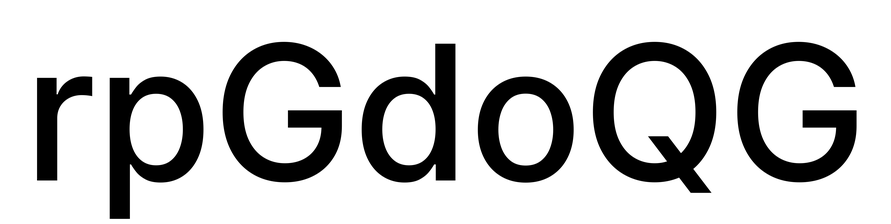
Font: Inter_Medium